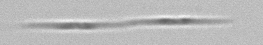
Label: Pseudo-nitzschia